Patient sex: F
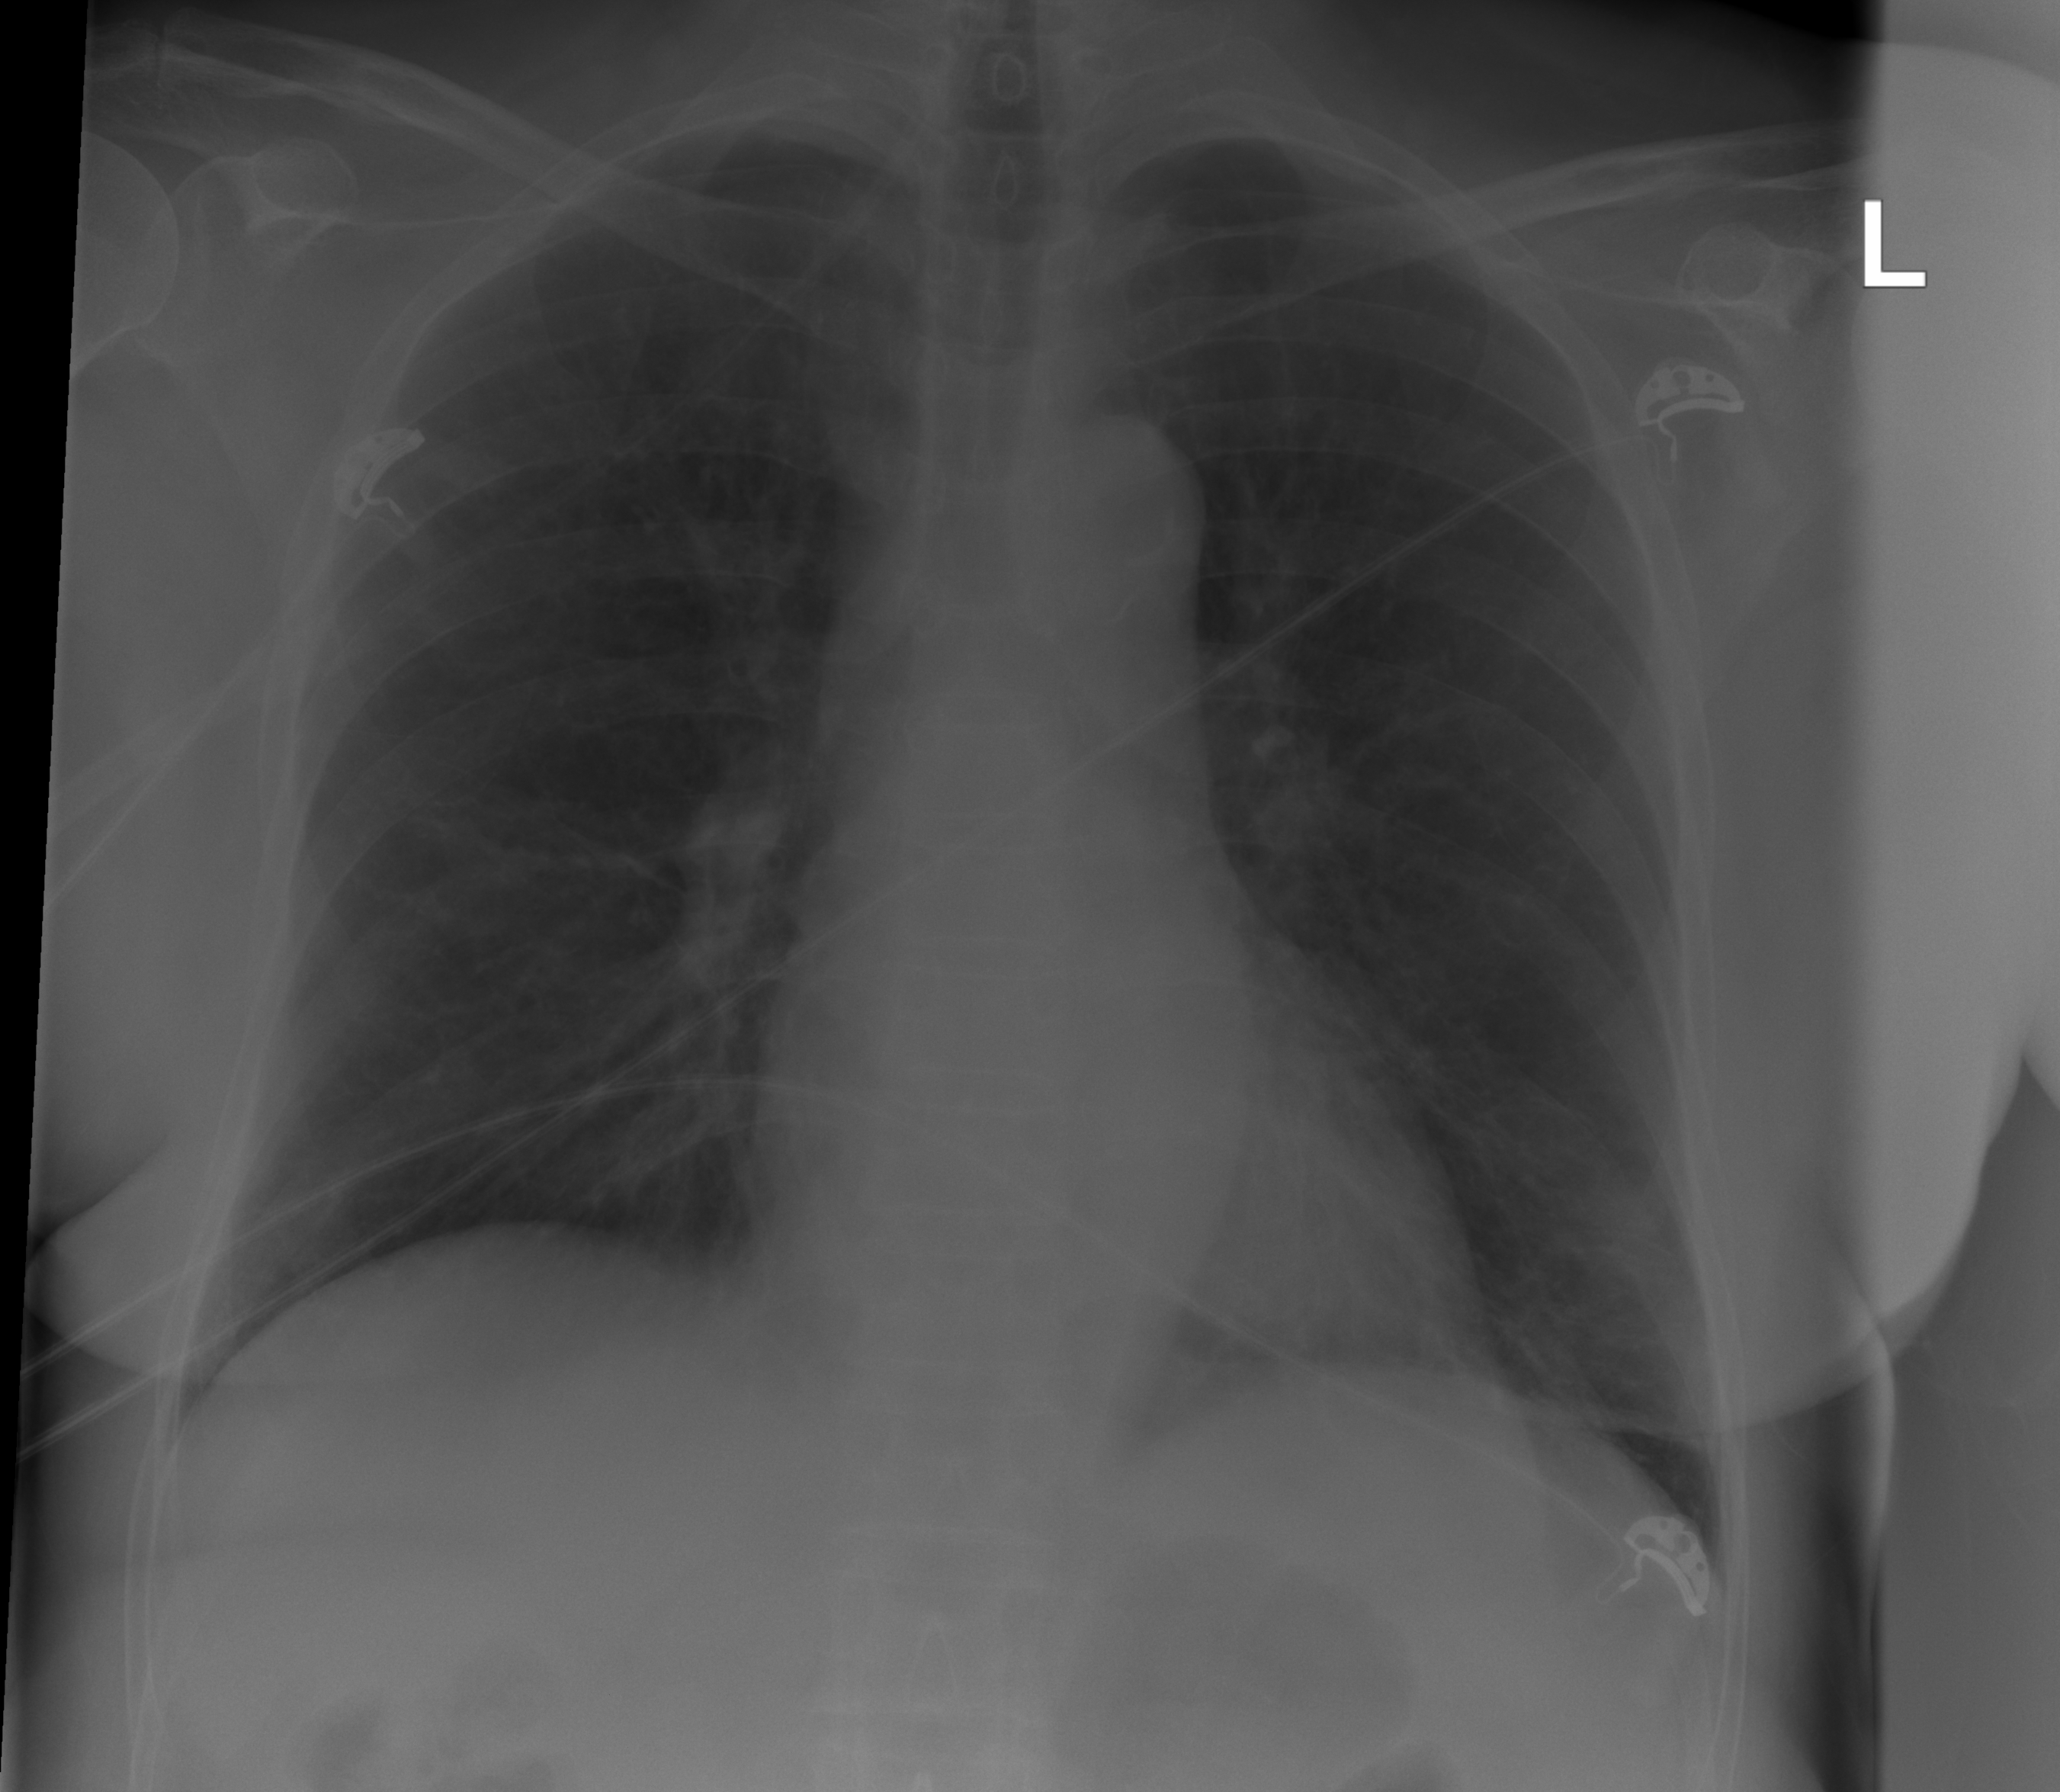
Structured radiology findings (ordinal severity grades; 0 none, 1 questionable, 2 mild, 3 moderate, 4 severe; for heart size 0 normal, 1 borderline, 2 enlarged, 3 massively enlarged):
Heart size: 0
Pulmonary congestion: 2
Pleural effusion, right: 0
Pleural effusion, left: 0
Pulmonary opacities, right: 0
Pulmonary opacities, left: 1
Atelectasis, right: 0
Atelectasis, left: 0